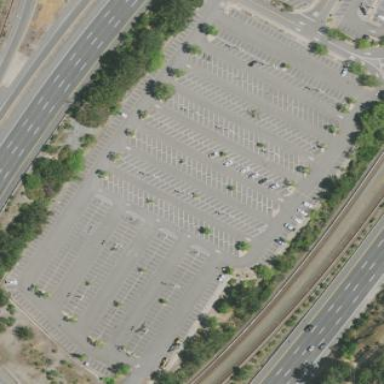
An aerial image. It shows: Parking area with surface specifically designated for park and ride for the subway.